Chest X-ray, PA view. Patient: 49 years old, sex M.
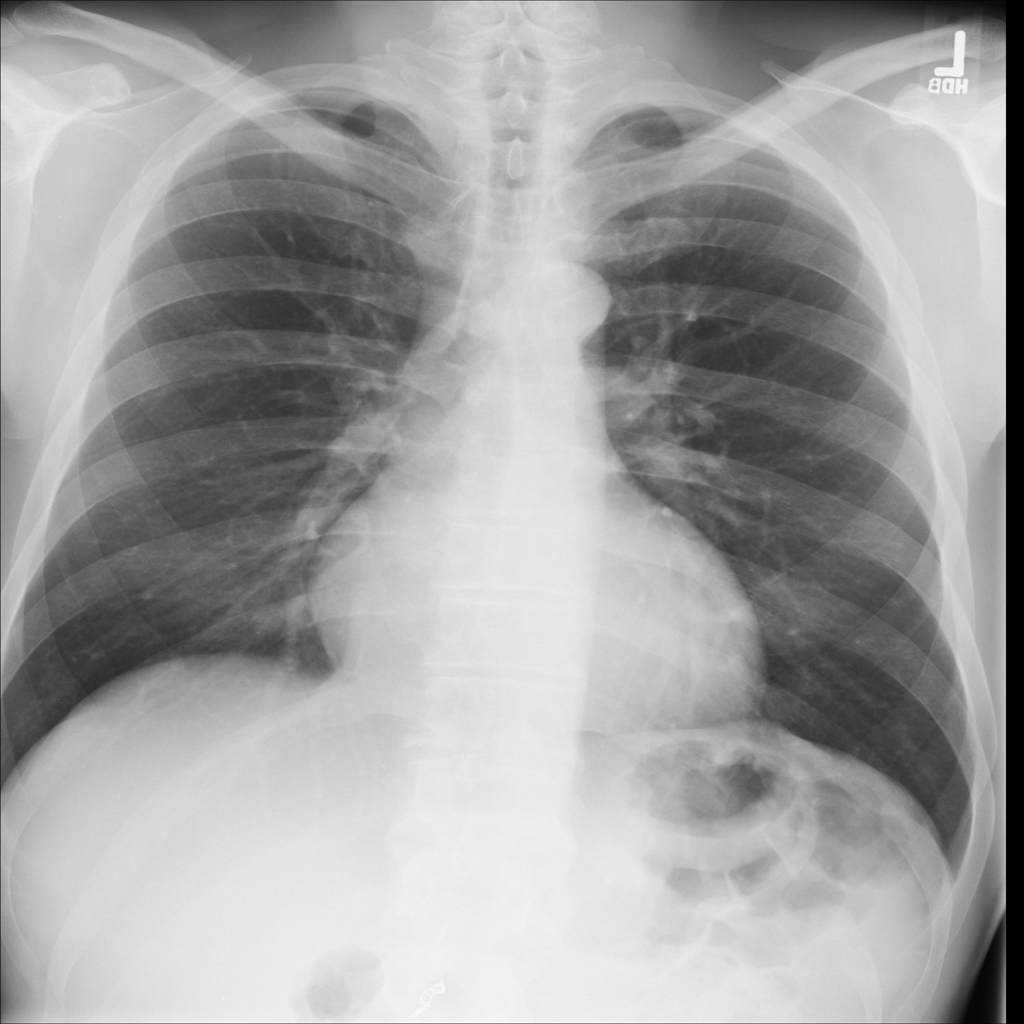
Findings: No Finding